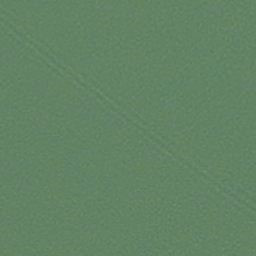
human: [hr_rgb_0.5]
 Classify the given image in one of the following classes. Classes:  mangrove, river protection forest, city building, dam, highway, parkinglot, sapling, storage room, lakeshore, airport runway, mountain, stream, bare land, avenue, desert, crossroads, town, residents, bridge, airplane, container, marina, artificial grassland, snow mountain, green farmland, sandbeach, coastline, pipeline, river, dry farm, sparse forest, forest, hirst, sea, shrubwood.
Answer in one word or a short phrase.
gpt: sea